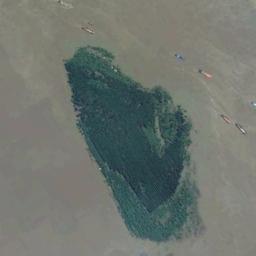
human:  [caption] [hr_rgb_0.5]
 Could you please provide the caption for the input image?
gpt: The irregularly shaped green island is surrounded by turquoise waters, And the island’s green plants flourish .

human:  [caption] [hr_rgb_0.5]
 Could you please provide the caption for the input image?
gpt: There are many trees on the island .

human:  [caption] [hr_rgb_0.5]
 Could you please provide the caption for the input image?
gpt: The island with dense vegetation is surrounded by yellow waters and some boats are moving in the waters .

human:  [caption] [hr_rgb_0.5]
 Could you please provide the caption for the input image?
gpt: The shape of the island is very irregular .

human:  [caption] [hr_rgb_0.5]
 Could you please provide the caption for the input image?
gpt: The green island is on a yellow river beside some ships .